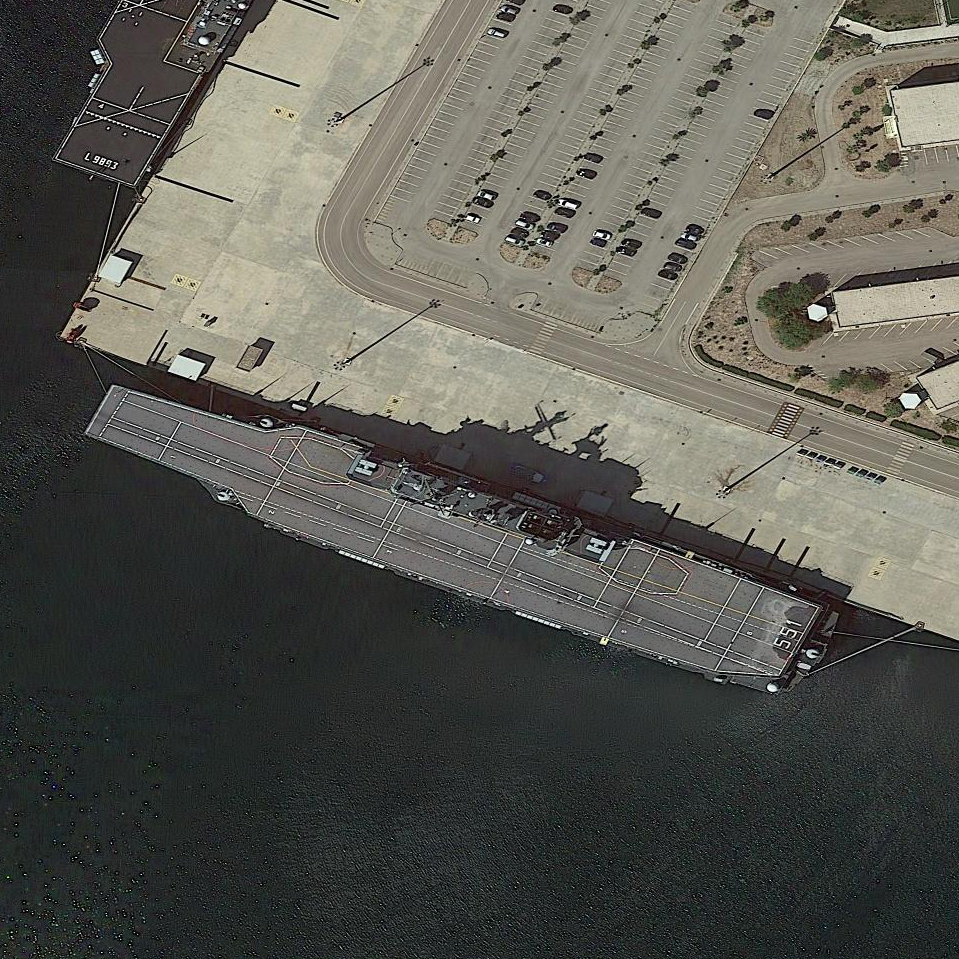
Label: Garibaldi_aircraft_carrier